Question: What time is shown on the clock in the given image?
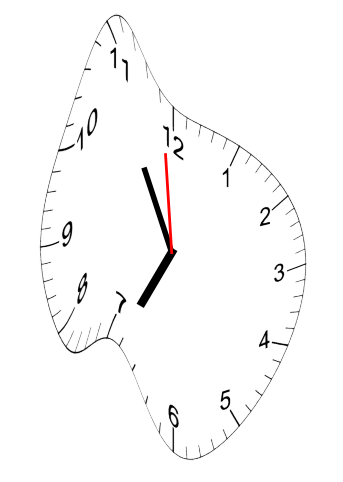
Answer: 06:54:59